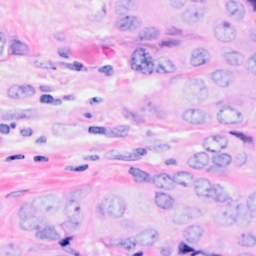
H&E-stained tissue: Breast